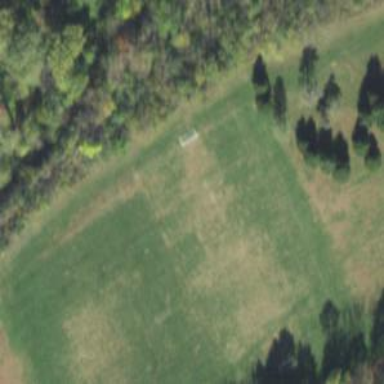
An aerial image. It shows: Soccer pitch for leisure land activities.